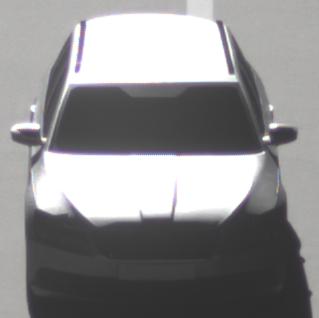
Make: Skoda
Model: Superb Combi 1.4 TSI
Detailed model: Superb (III) Combi
Model produced from: 2015/09
Model produced until: 2018/06
Doors: 5
Color: white
Road condition: dry road
Daytime: morning or afternoon
Contrast: high contrast